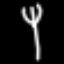
Label: fork